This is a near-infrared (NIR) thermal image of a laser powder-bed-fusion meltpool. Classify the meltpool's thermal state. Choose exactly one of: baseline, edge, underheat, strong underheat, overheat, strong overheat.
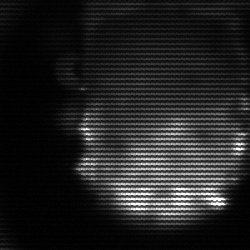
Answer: baseline